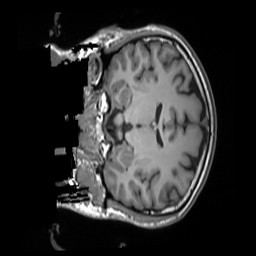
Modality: T1w
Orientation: coronal
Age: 31
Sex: male
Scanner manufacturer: siemens
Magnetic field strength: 3 T
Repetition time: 1.55 s
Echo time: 0.00234 s